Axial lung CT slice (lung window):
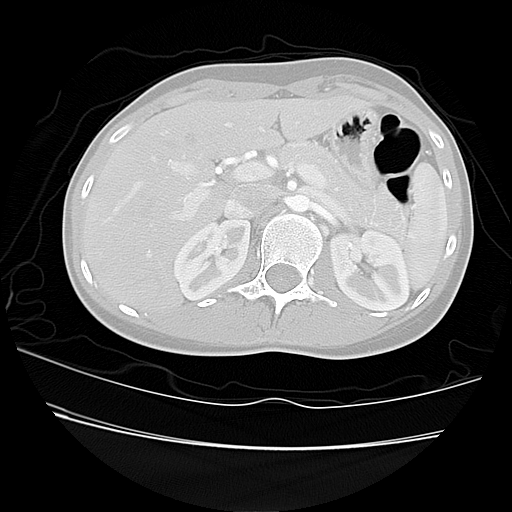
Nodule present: no